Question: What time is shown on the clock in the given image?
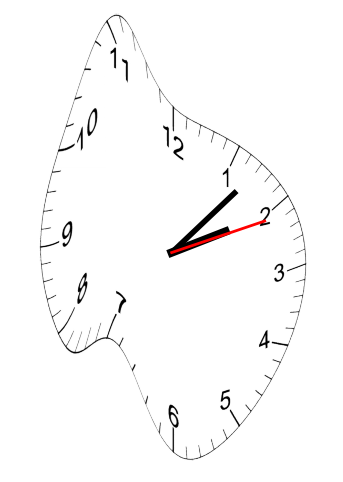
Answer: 02:07:11